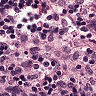
Metastatic tissue present: no